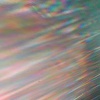
Label: sunburn